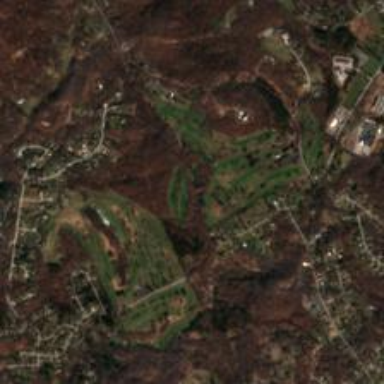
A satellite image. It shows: Golf course surrounded by greenery.